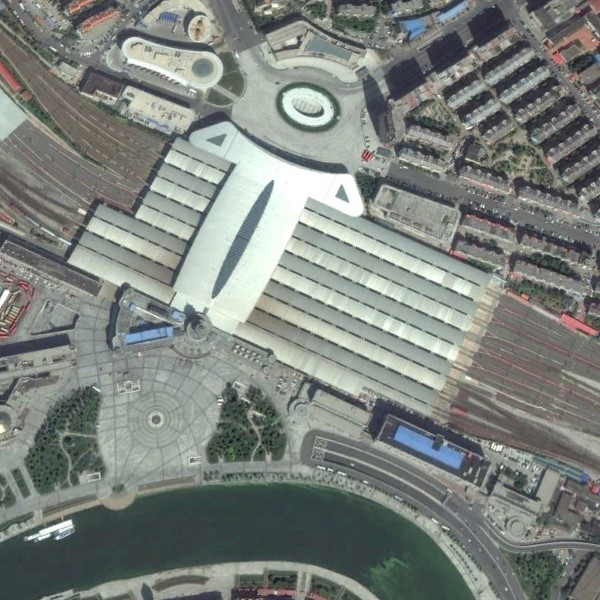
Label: RailwayStation